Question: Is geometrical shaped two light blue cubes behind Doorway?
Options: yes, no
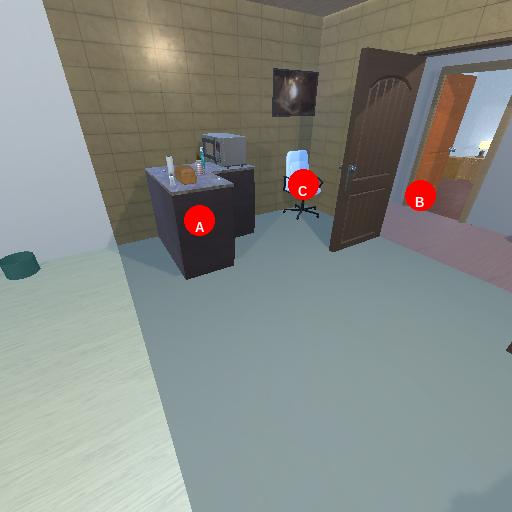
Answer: yes